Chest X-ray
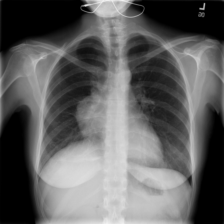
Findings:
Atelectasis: positive
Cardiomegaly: negative
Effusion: negative
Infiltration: negative
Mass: positive
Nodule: negative
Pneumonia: negative
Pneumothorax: negative
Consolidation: negative
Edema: negative
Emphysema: negative
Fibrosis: negative
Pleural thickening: negative
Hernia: negative